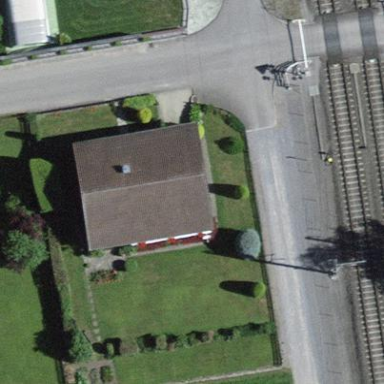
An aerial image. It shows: Gabled roof on residential building.